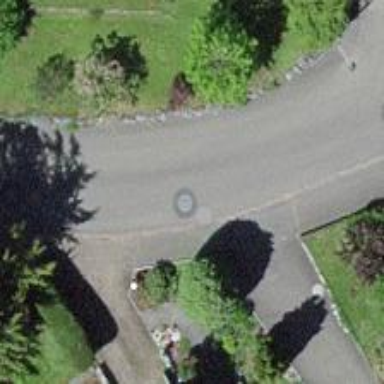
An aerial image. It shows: Paved residential road with sidewalk on the left.